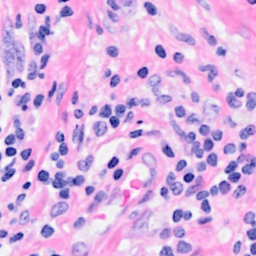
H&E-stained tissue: Breast